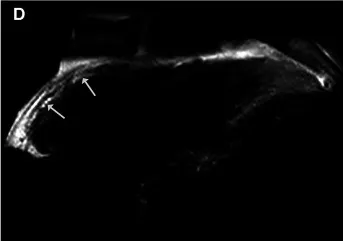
(D) T1-weighted black blood spin CMR showing fatty replacement of the RV free wall.
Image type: radiology (mri)